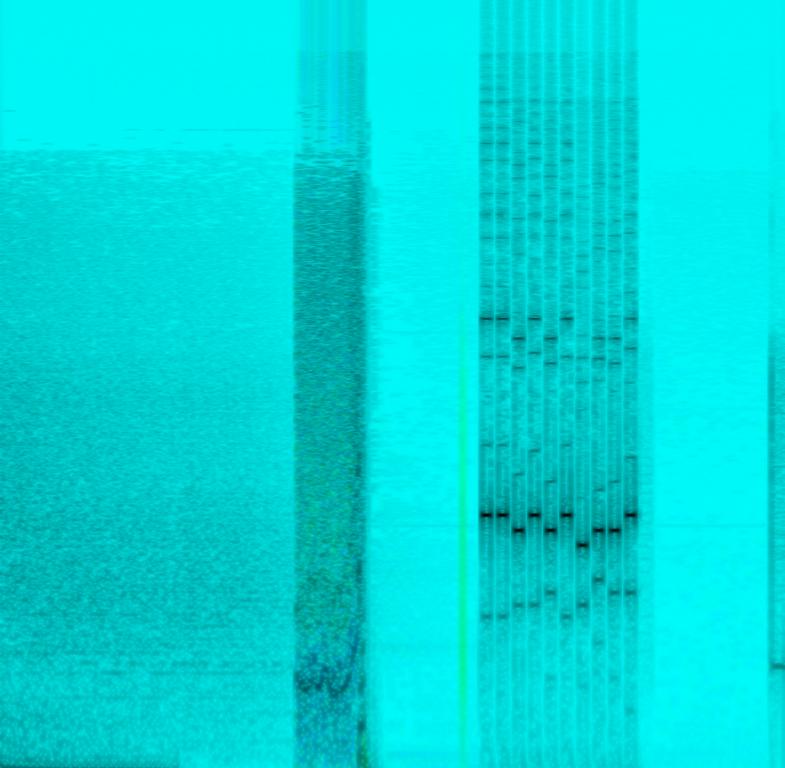
This is a shuffle music piece. It opens with a dissolving sound effect that signals that a drop is about to start. The dialing sound effects of a buttoned telephone can be heard. It mostly consists of electronic sounds that could be influenced by drum & bass.